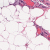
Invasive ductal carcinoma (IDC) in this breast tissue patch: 0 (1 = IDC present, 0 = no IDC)